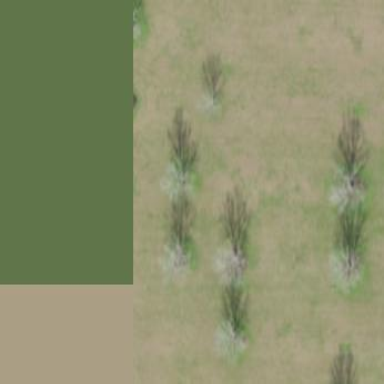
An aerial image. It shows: Orchard.